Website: crate-barrel
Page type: billing-address
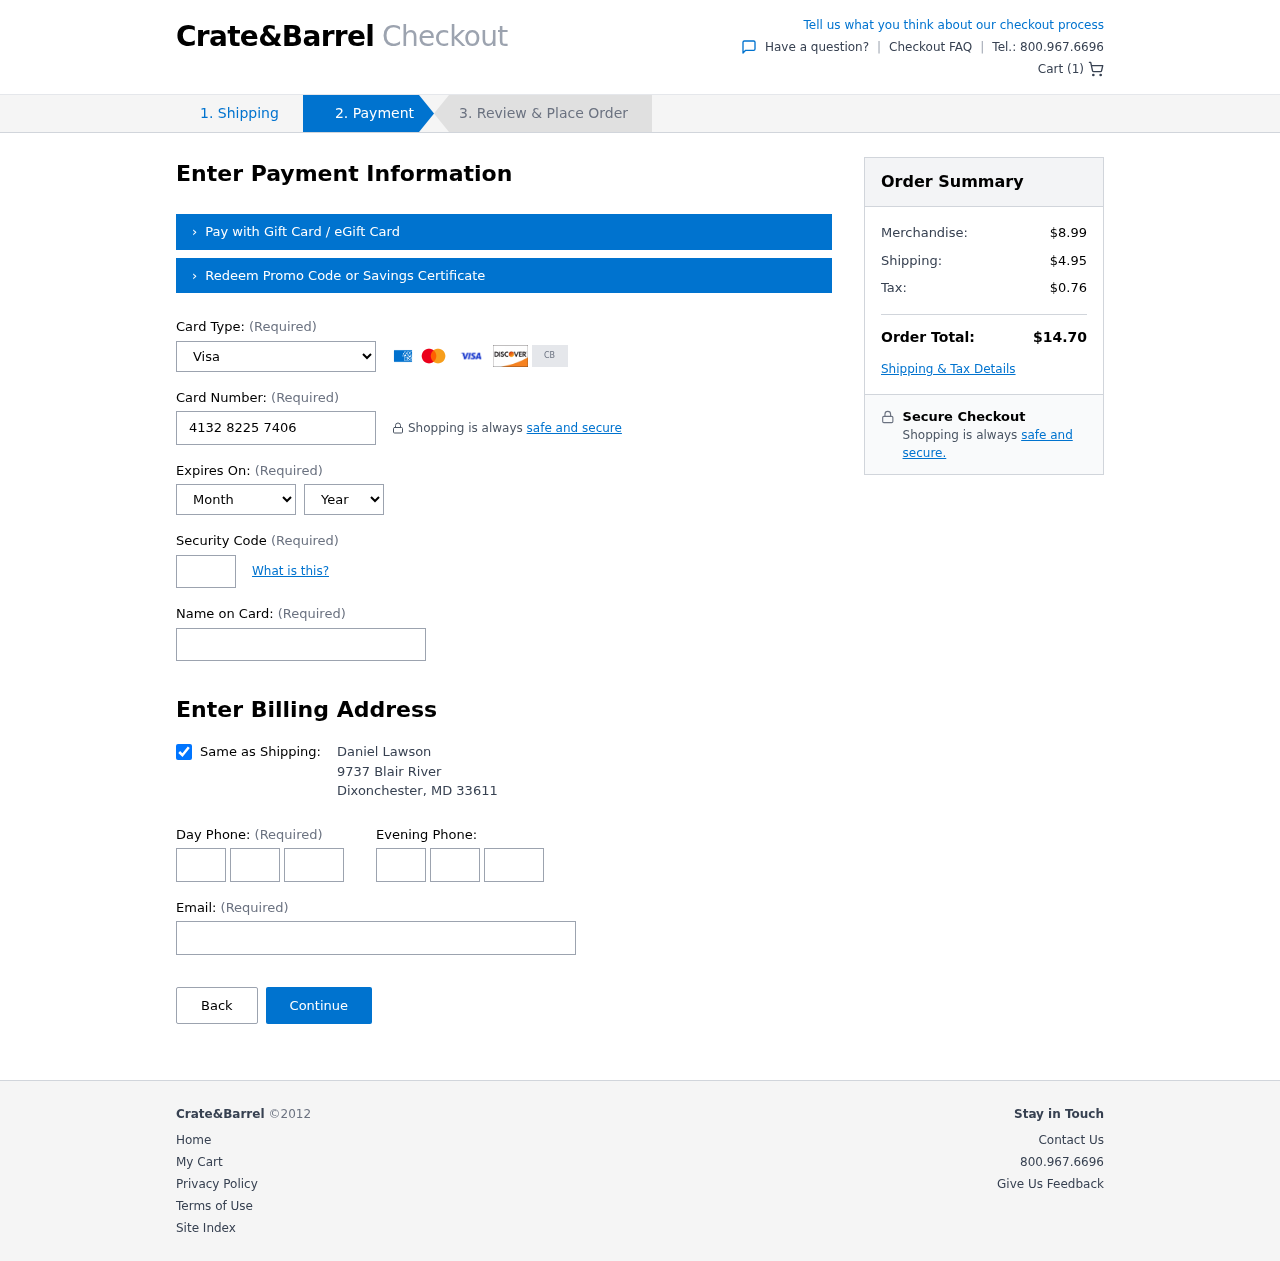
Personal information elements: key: PII_CARD_CVV
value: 116
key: PII_CARD_EXPIRY_MONTH
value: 07
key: PII_CARD_EXPIRY_YEAR
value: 29
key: PII_CARD_NUMBER
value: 4132 8225 7406 8235
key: PII_CARD_TYPE
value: Visa
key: PII_CITY
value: Dixonchester
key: PII_EMAIL
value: daniel_lawson@yahoo.com
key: PII_FULLNAME
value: Daniel Lawson
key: PII_PHONE_ALT_AREA
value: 640
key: PII_PHONE_ALT_PREFIX
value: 225
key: PII_PHONE_ALT_SUFFIX
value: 6960
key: PII_PHONE_AREA
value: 594
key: PII_PHONE_PREFIX
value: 700
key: PII_PHONE_SUFFIX
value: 8885
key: PII_POSTCODE
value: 33611
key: PII_STATE_ABBR
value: MD
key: PII_STREET
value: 9737 Blair River
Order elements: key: ORDER_NUM_ITEMS
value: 1
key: ORDER_SUBTOTAL
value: $8.99
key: ORDER_SHIPPING_COST
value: $4.95
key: ORDER_TAX
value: $0.76
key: ORDER_TOTAL
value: $14.70